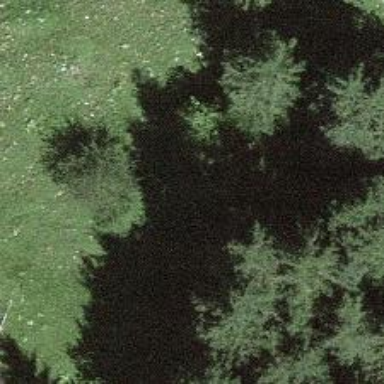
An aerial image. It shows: Single tag "natural: tree."